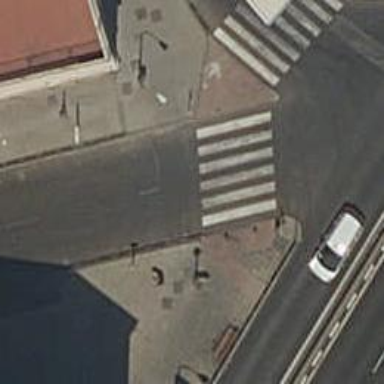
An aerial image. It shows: Marked road crossing.